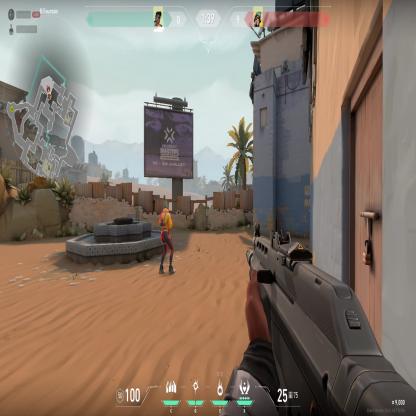
Label: enemy